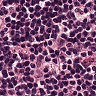
Metastatic tissue present: no